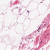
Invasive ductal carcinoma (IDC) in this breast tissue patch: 0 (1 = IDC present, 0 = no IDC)